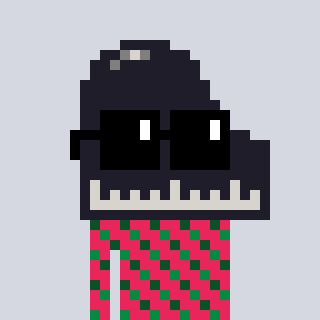
a pixel art character with square black sunglasses, a piano-shaped head and a redpinkish-colored body on a cool background